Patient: sex F, age 59
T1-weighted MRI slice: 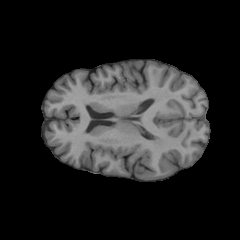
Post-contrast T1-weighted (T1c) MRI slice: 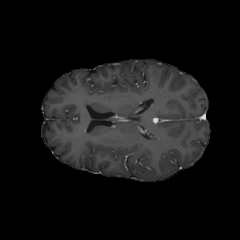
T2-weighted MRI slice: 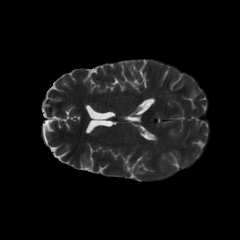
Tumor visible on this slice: no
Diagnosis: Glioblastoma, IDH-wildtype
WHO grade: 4